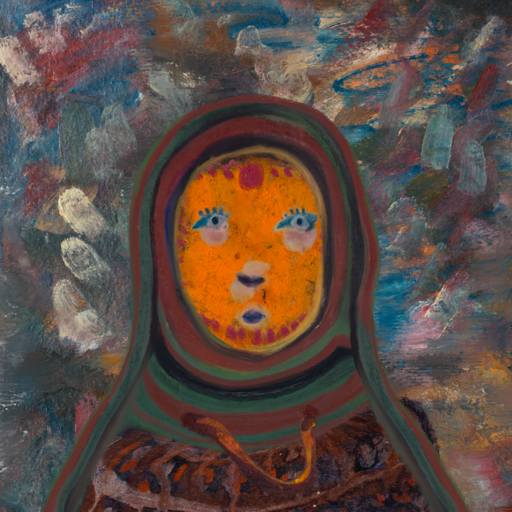
Background: Boggyland, Head And Neck Front: Doll, Face Front: Hill_Girl, Bust: Hypocrite, Hair Front: Blank, Head Accessory: After_Raid_Scarf, Second Necklace: Comrade, Necklace: Blank, Baby: Blank